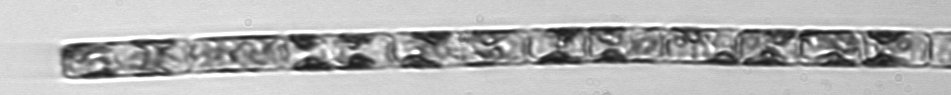
Label: Guinardia_delicatula